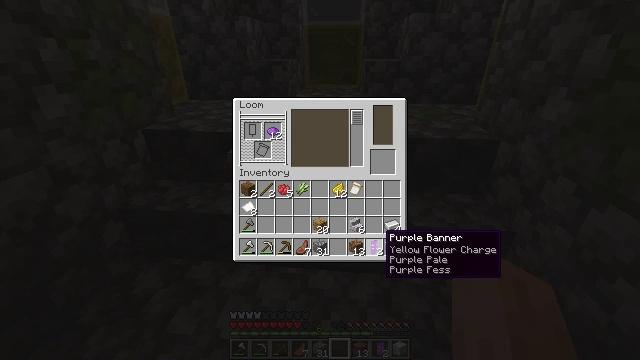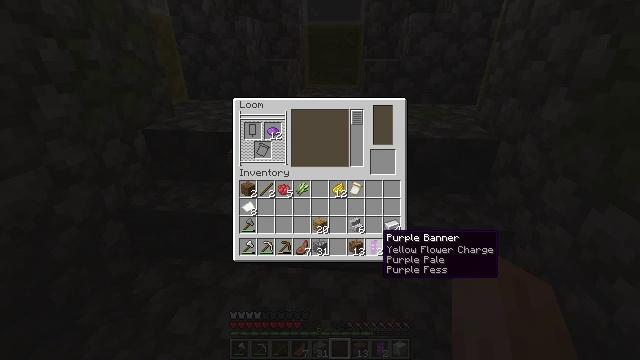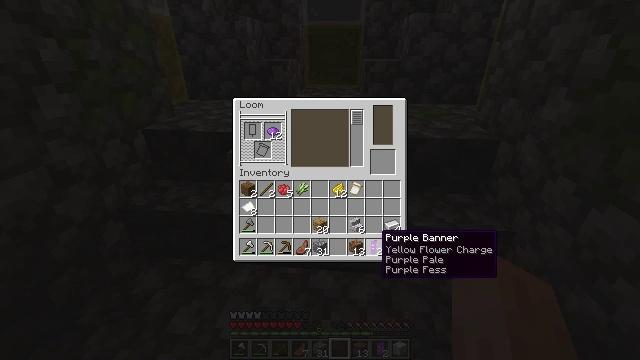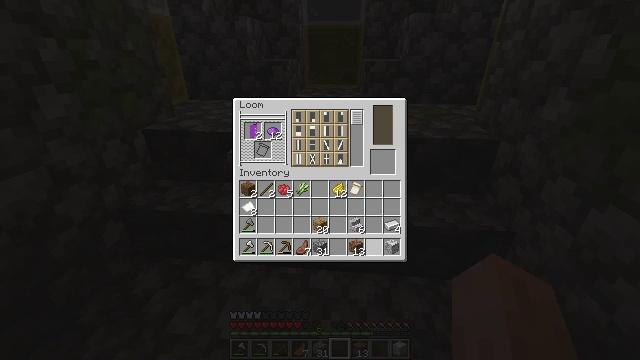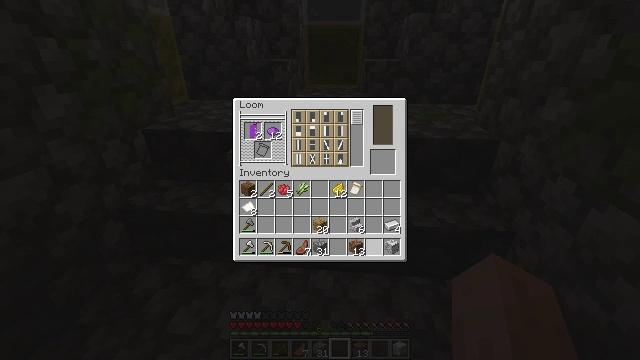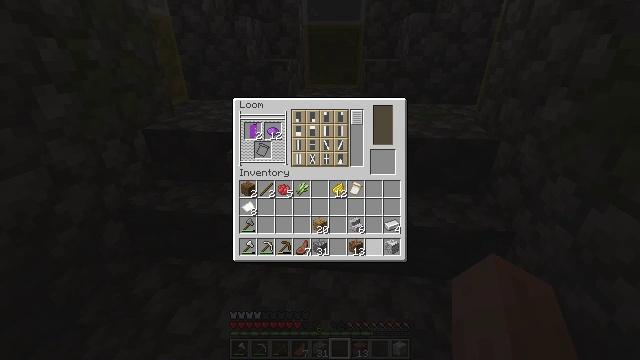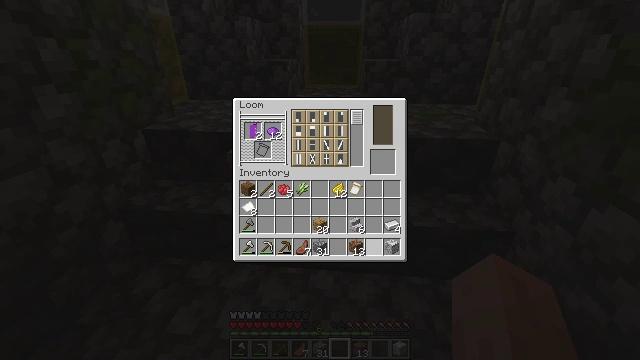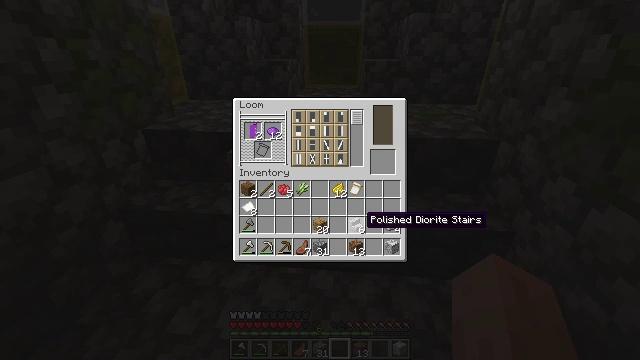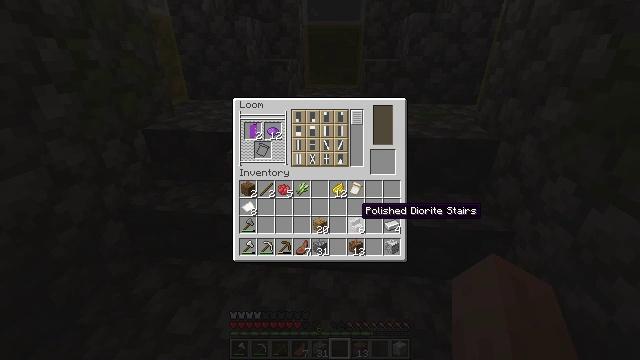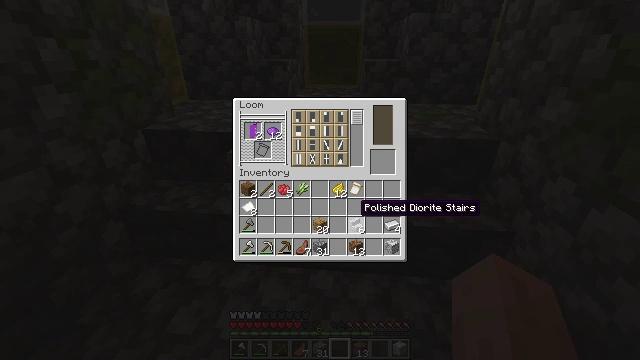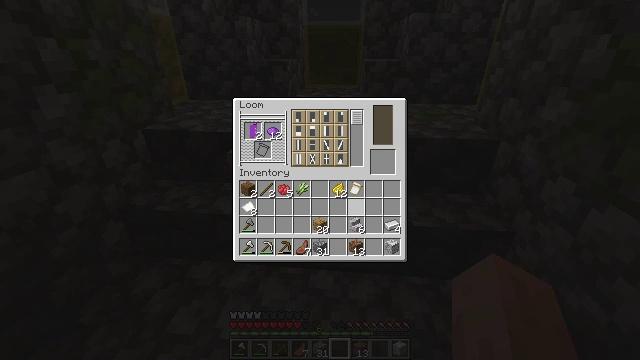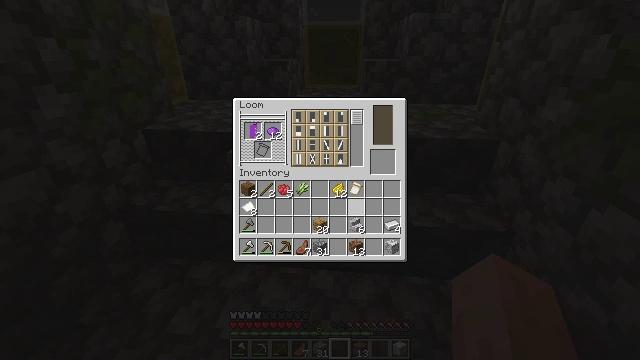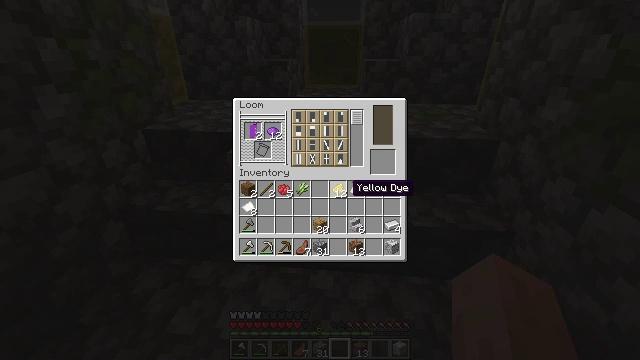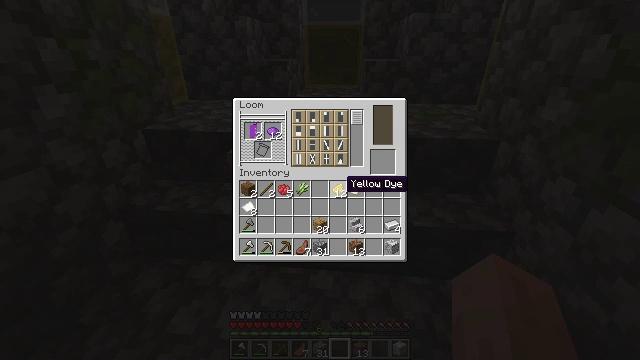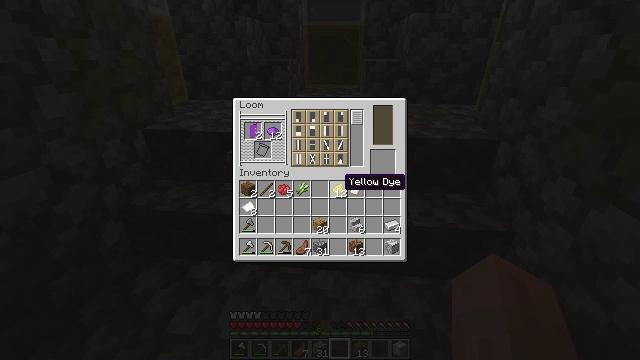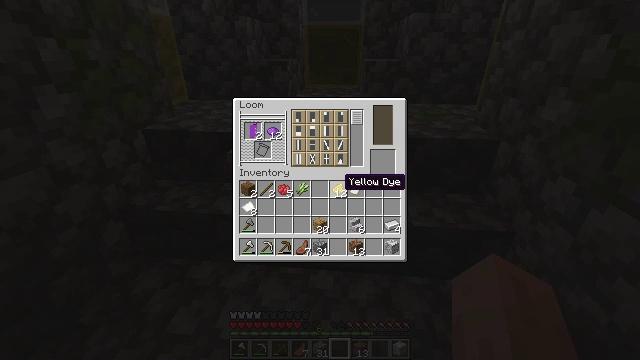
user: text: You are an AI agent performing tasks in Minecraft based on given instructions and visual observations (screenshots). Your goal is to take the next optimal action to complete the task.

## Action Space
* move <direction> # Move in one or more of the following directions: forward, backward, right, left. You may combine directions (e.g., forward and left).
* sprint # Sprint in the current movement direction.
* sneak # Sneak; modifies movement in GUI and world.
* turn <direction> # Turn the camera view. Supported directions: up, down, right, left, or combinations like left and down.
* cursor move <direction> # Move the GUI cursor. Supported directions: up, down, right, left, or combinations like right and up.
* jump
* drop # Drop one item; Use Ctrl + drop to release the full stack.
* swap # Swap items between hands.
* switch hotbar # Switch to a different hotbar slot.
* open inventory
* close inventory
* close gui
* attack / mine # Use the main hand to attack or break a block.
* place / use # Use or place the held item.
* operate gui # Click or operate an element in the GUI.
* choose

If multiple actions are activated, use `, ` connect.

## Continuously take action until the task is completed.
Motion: motion action
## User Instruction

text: Left click on the loom to mine it.
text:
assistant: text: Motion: sneak
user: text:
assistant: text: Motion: sneak
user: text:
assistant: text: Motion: sneak, operate gui
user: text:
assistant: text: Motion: sneak, operate gui
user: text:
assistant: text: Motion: sneak
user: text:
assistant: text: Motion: sneak
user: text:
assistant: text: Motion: sneak, cursor move left and up
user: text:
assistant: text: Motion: sneak, cursor move up
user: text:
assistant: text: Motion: sneak
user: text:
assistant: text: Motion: sneak, cursor move up
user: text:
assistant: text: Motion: sneak, cursor move up
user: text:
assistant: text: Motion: sneak
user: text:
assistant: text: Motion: sneak
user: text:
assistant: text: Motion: sneak
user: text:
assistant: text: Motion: sneak
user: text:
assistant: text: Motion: sneak, operate gui
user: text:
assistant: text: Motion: sneak, operate gui
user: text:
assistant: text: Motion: sneak, operate gui
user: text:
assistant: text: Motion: sneak, cursor move up
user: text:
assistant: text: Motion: sneak, cursor move left and up
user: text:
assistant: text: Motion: sneak, cursor move left and up
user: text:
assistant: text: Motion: sneak
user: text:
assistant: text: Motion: sneak
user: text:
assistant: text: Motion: sneak
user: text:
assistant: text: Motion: sneak
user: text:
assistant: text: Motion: sneak
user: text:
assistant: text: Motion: sneak
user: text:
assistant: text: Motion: sneak
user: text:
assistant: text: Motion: sneak
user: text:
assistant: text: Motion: sneak, operate gui